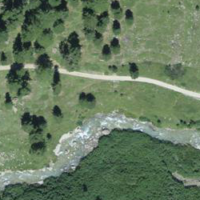
EUNIS habitat code: 31
Species observed at this site:
Cinclus cinclus